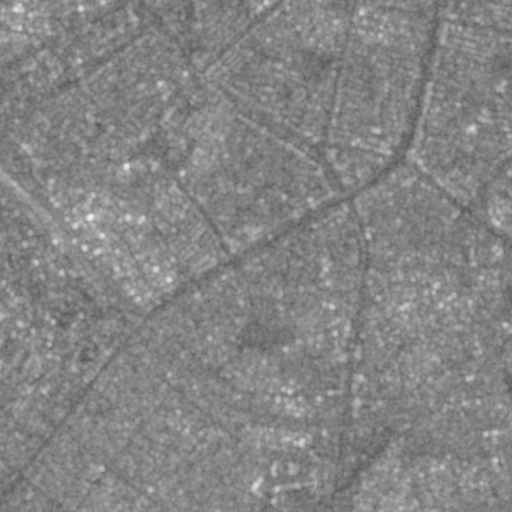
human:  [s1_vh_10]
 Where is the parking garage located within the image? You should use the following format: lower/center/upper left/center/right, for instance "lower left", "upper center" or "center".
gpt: The parking garage is located in the upper center of the image.
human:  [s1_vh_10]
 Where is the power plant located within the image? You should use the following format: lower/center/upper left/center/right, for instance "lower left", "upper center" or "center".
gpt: The power plant is located in the upper left of the image.
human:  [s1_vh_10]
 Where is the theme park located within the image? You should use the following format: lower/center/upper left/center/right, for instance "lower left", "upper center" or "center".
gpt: The theme park is located in the upper left of the image.
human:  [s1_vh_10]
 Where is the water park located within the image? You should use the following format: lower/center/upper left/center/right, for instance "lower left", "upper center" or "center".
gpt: The water park is located in the upper left of the image.
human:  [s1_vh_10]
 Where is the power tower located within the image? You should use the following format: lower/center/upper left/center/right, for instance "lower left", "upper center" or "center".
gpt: There is no power tower in the image.

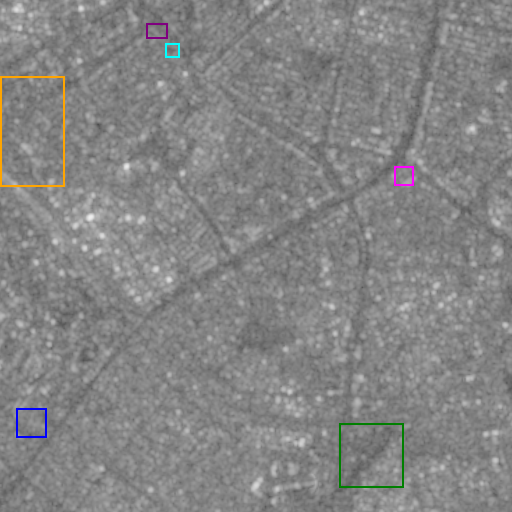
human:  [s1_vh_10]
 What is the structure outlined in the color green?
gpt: The structure outlined in green is a park.
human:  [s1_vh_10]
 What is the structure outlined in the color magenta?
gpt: The structure outlined in magenta is a parking lot.
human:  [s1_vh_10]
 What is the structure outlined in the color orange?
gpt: The structure outlined in orange is a power plant.
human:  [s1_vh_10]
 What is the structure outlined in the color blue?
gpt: The structure outlined in blue is a power substation.
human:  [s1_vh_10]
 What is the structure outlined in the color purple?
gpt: The structure outlined in purple is a theme park.
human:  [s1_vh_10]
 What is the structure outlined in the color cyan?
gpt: The structure outlined in cyan is a water park.
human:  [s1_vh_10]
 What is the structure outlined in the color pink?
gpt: There is no pink outline.